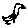
Label: bird